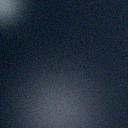
Screen state: off